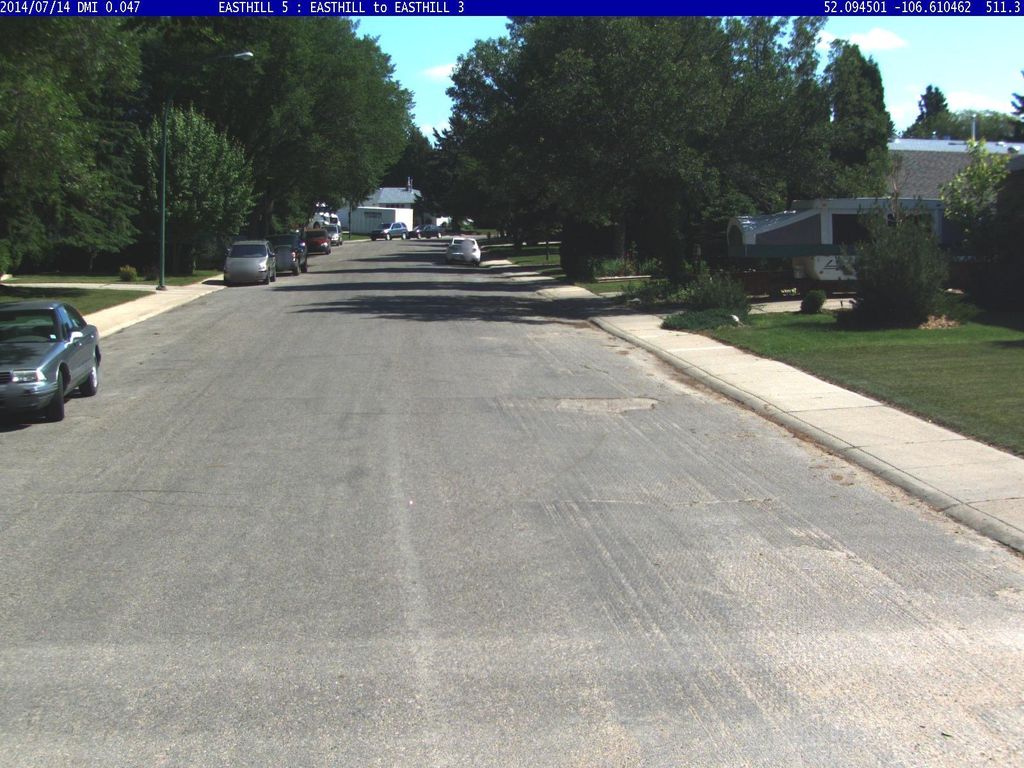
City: saskatoon